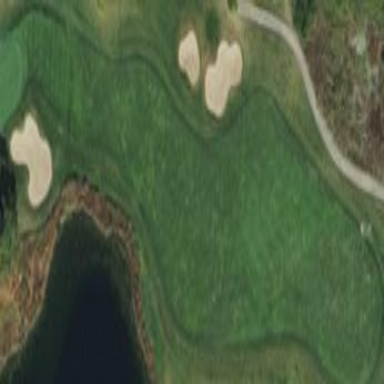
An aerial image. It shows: Well-maintained golf fairway within grassy area designated for the sport of golf.